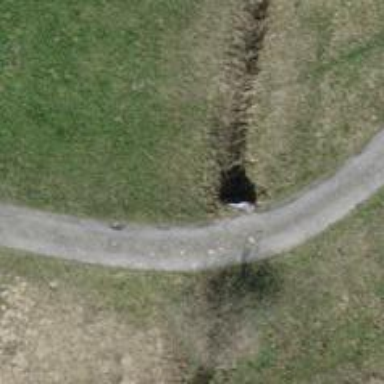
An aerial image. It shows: Culvert tunnel.